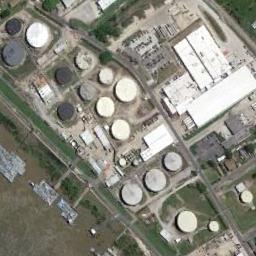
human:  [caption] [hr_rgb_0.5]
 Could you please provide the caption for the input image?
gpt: There are some white and black storage tanks on the bare land .

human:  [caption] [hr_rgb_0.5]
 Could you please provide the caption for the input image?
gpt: There are many neatly arranged storage tanks and many pipelines in the factory, And there is a lawn next to the factory .

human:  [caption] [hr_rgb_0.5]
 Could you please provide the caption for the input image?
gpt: There are several buildings beside the storage tanks .

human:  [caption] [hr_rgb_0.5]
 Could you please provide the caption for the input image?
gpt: The storage tanks here are half white and half black .

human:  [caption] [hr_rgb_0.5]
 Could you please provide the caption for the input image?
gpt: There are some storage tanks of different sizes .